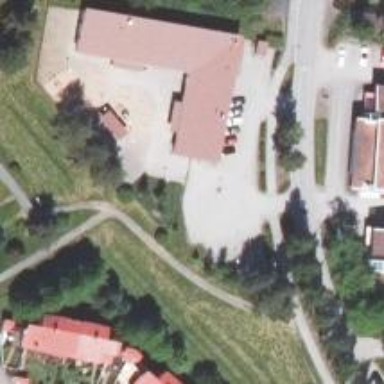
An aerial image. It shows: Kindergarten.